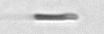
Label: fiber